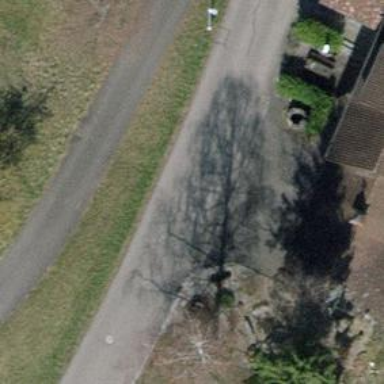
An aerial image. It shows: Unclassified asphalt road without sidewalk.